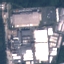
Land use / land cover: Industrial